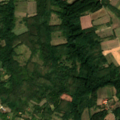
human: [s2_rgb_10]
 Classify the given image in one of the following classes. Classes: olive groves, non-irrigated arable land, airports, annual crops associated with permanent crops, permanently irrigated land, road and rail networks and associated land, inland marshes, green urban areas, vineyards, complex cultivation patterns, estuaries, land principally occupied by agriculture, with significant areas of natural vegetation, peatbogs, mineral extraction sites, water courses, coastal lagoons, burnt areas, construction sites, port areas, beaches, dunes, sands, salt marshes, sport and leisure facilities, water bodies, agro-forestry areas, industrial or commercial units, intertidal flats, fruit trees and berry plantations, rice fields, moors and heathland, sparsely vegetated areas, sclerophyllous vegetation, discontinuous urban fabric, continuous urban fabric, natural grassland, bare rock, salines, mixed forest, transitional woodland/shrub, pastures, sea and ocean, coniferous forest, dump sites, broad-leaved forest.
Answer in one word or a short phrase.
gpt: vineyards, complex cultivation patterns, land principally occupied by agriculture, with significant areas of natural vegetation, broad-leaved forest